Aerial crown-view tile of a tropical tree (Barro Colorado Island, Panama), acquired 20240813:
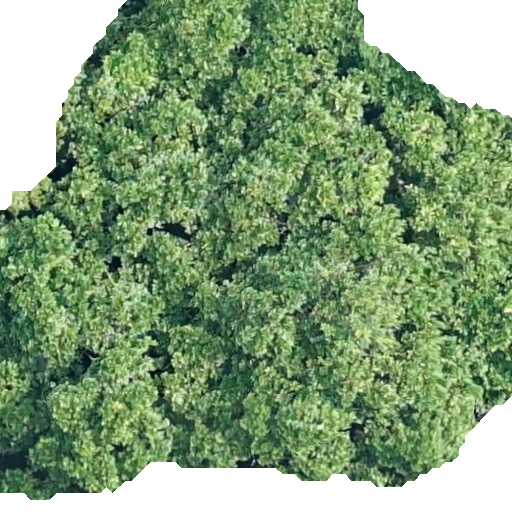
Species: Anacardium excelsum
GBIF accepted scientific name: Anacardium excelsum
Crown area: 406.264 m²